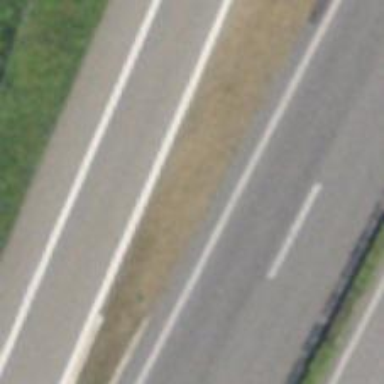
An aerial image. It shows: Asphalt motorway link.